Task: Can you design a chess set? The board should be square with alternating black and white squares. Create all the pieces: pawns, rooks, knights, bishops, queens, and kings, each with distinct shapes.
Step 4755:
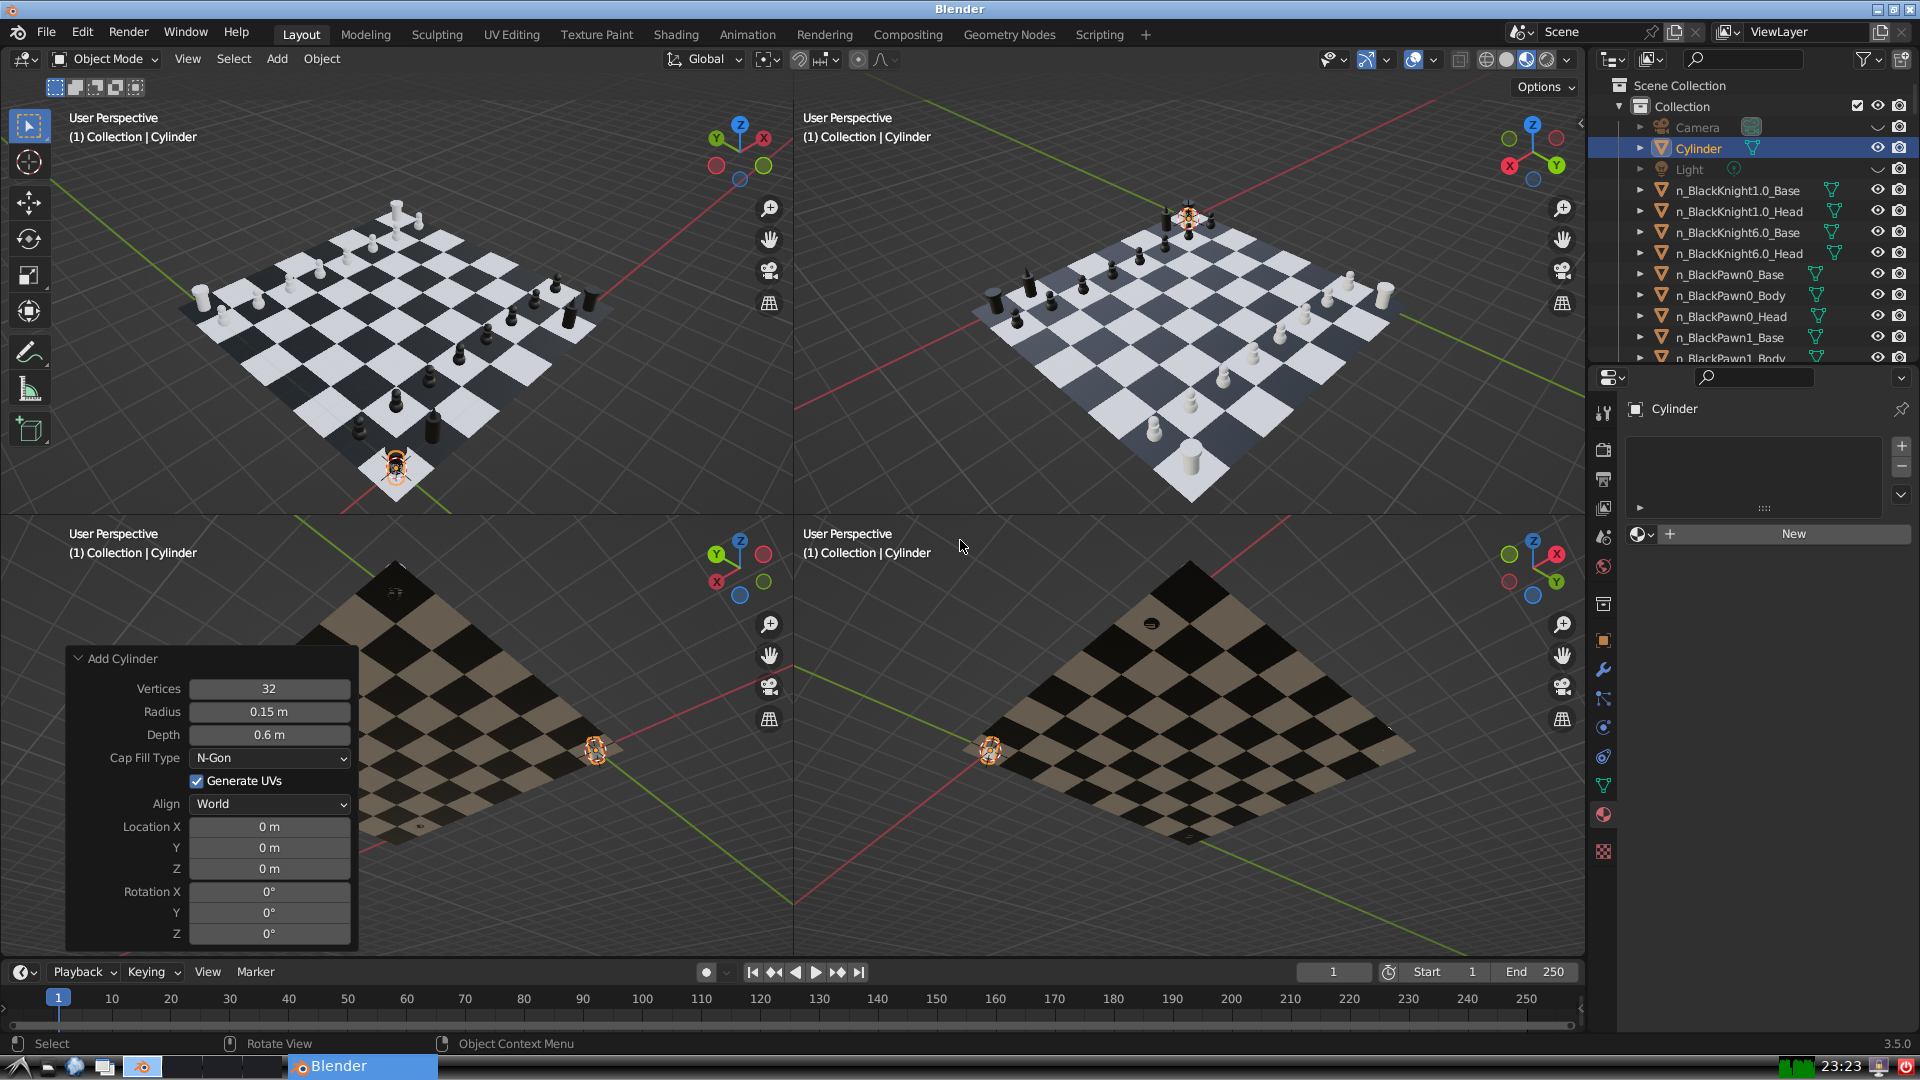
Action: {"key_press": ['Ctrl, Home']}